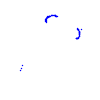
Particle: proton